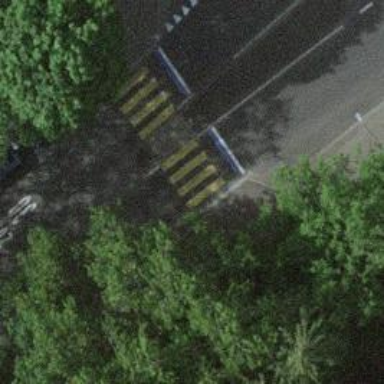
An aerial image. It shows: Uncontrolled crossing with central island on the road.